九年级 · 画法几何学
如图是某风车示意图, 其相同的四个叶片均匀分布, 水平地面上的点 $M$ 在旋转中心 $O$ 的正下方. 某一时刻, 太阳光线恰好垂直照射叶片 $O A, O B$, 此时各叶片影子在点 $M$ 右侧成线段 $C D$, 设太阳光线与地面的夹角为 $\alpha$, 测得 $\tan \alpha=\frac{2}{3}, M C=8.5 m, C D=13 \mathrm{~m}$, 风车转动时,叶片外端离地面的最大高度等于 \$ \qquad \$ $m$.

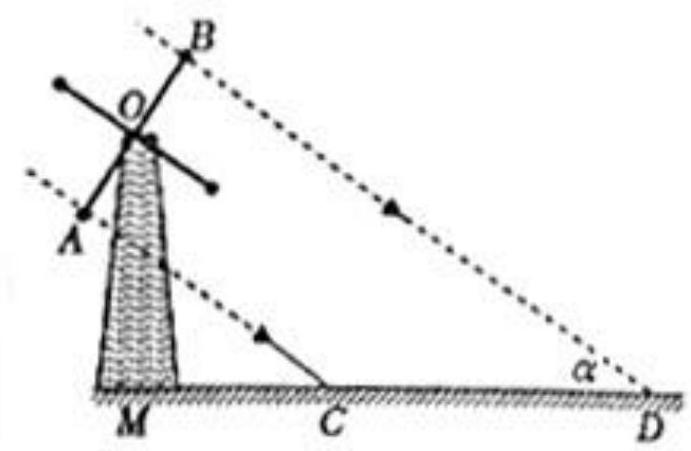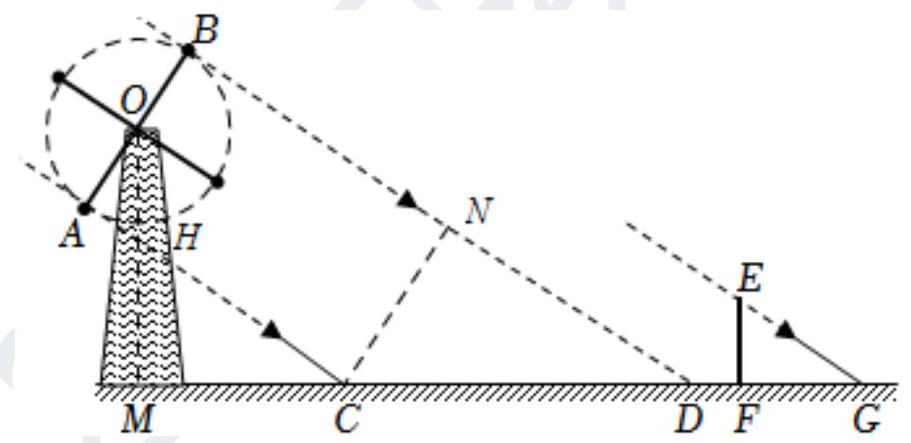
答案: $(10+\sqrt{13})$
解析: 【分析】

本题考查了解直角三角形的应用, 根据题目的已知条件并结合图形添加适当的辅助线是解题的关键. 作辅助线, 构建直角 $\triangle C N D$, 证明 $\triangle H M C \sim \triangle E F G$, 根据垂直于地面的木棒 $E F$ 与影子 $F G$ 的比为2: 3, 列比例式可得 $H M$ 的长, 由三角函数的定义可得 $C N$ 的长, 从而得 $O A=O B=\sqrt{13}$, 由此可解答.

【解答】

解：如图, 设 $A C$ 与 $O M$ 交于点 $H$, 过点 $C$ 作 $C N \perp B D$ 于 $N$,

$\because H C / / E G$,

$\therefore \angle H C M=\angle E G F$,

$\because \angle C M H=\angle E F G=90^{\circ}$,

$\therefore \triangle H M C \sim \triangle E F G$,

$$
\therefore \frac{H M}{C M}=\frac{E F}{F G}
$$

$\because \tan \alpha=\frac{H M}{C M}=\frac{2}{3}$,
即 $\frac{H M}{8.5}=\frac{2}{3} ，$

$\therefore H M=\frac{17}{3}$,

$\because B D / / E G$,

$\therefore \angle B D C=\angle E G F$,

$\therefore \tan \angle B D C=\tan \angle E G F$

$\therefore \frac{C N}{D N}=\frac{E F}{F G}=\frac{2}{3}$,

设 $C N=2 x, D N=3 x$, 则 $C D=\sqrt{13} x$,

$\therefore \sqrt{13} x=13$,

$\therefore x=\sqrt{13}$,

$\therefore A B=C N=2 \sqrt{13}$,

$\therefore O A=O B=\frac{1}{2} A B=\sqrt{13}$,

在Rt $\triangle H M C$ 中, $C H=\sqrt{H M^{2}+C M^{2}}=\sqrt{\left(\frac{17}{3}\right)^{2}+\left(\frac{17}{2}\right)^{2}}=\frac{17}{6} \sqrt{13}$,

$\therefore \sin \angle C H M=\frac{C M}{C H}=\frac{\frac{17}{2}}{\frac{17 \sqrt{13}}{6}}=\frac{3 \sqrt{13}}{13}$

在Rt $\triangle A H O$ 中, $\because \angle A H O=\angle C H M$,

$\therefore \sin \angle A H O=\sin \angle C H M=\frac{A O}{O H}=\frac{3 \sqrt{13}}{13}$,

$\therefore \frac{\sqrt{13}}{O H}=\frac{3 \sqrt{13}}{13}$

$\therefore \mathrm{OH}=\frac{13}{3}$

$\therefore O M=O H+H M=\frac{13}{3}+\frac{17}{3}=10$,

以点 $O$ 为圆心, $O A$ 的长为半径作圆, 当 $O B$ 与 $O M$ 共线时, 叶片外端离地面的高度最大, 其最大高度等于 $(10+\sqrt{13})$ 米.

故答案为 $(10+\sqrt{13})$.